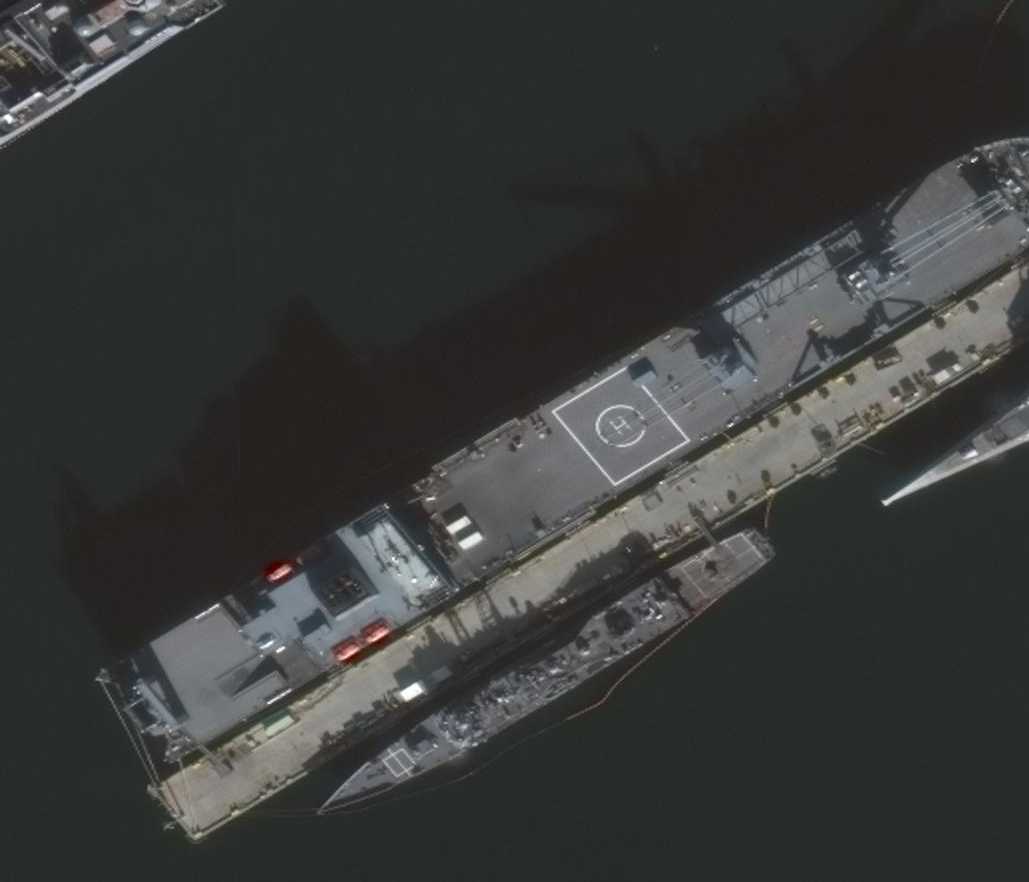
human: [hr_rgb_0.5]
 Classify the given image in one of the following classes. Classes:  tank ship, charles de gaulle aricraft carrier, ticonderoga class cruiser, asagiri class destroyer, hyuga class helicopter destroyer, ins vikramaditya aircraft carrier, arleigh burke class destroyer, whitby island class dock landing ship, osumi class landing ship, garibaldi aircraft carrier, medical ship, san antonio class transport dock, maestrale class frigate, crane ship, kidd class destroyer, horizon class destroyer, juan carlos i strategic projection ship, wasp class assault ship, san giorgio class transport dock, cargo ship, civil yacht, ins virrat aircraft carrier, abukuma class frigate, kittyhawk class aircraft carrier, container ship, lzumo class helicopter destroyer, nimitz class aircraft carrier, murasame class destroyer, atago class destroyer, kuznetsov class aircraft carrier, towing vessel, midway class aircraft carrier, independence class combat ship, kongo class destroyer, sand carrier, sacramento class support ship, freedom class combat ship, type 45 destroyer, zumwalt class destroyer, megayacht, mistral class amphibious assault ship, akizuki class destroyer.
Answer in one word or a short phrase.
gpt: Crane ship